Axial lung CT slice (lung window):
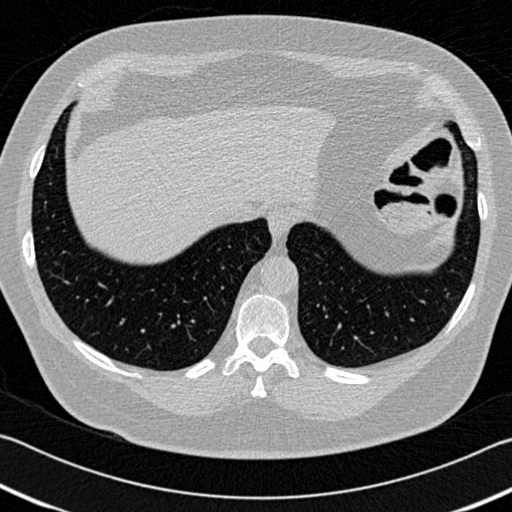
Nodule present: no